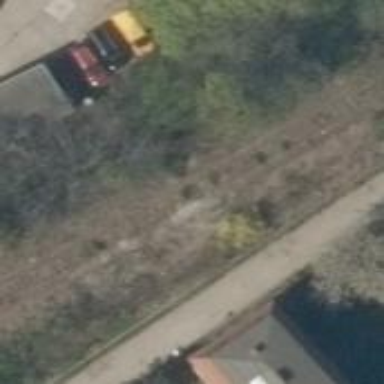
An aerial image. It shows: Abandoned railway.